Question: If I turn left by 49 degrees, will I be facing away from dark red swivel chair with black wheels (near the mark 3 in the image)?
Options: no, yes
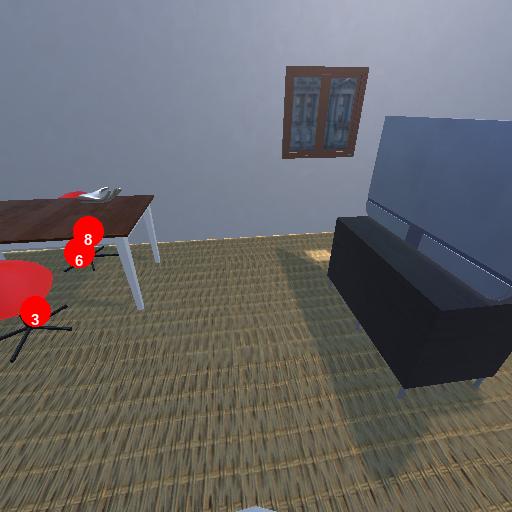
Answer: no